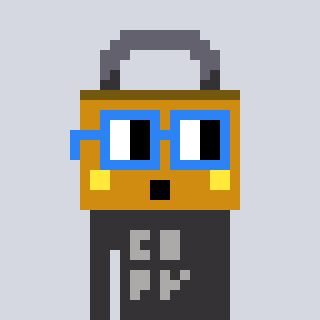
a pixel art character with square blue glasses, a lock-shaped head and a grayscale-colored body on a cool background